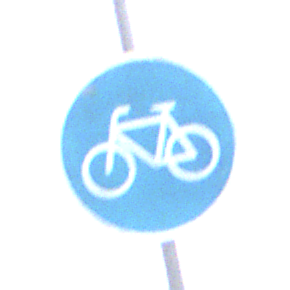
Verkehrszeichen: Radweg
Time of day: MorningAfternoon
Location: Outdoor (RoadRail)
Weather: Overcast
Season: NotSpecified
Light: Natural